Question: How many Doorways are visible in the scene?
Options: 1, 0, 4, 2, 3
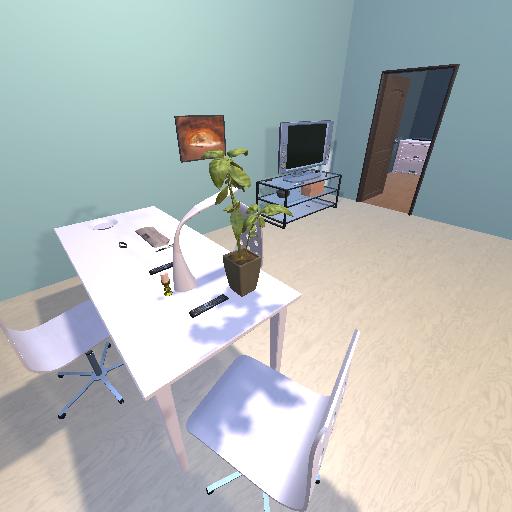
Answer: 1